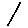
Label: line